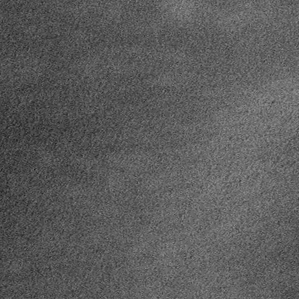
Label: frost